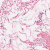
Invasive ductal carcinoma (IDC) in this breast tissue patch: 0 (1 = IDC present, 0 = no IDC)